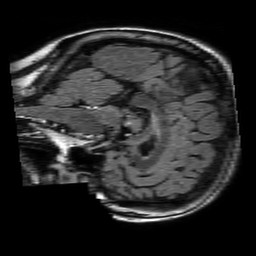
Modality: FLAIR
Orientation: sagittal
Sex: female
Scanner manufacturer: philips
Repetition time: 11 s
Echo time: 0.125 s